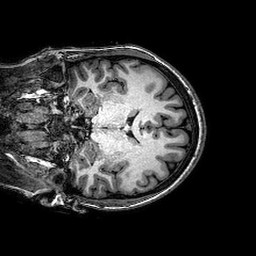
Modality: T1w
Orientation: coronal
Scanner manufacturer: philips
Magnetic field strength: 3 T
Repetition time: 0.008315 s
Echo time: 0.00383 s